【题型】解答题　【知识点】平面几何　【难度】easy
如图，点$A$在$\odot O$上，点$B$在$\odot O$外，线段$OB$与$\odot O$交于点$C$，过点$C$作$\odot O$的切线交直线$AB$于点$D$，且$AD=CD$．

\vspace{3pt}
\noindent
(1)判断直线$AB$与$\odot O$的位置关系，并说明理由；
(2)若$\angle B=30^\circ$，$CD=4$，求图中阴影部分的面积．
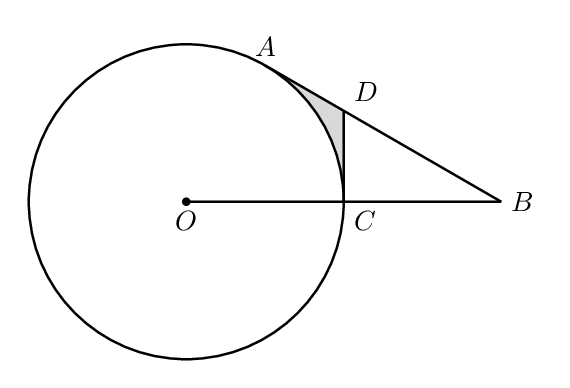
【解答】
\vspace{8pt}
\noindent
\textbf{【答案】}
(1)直线$AB$与$\odot O$相切，理由见解析；
(2)$16\sqrt{3}-8\pi$．

\vspace{3pt}
\noindent
\textbf{【详解】}
(1) 解：直线$AB$与$\odot O$相切，理由如下：
如图，连接$OA$，$OD$，

\noindent
$\because$直线$CD$与$\odot O$相切，
$\therefore OC \perp CD$，$\therefore \angle OCD=90^\circ$，

\noindent
在$\triangle OAD$和$\triangle OCD$中，
\(
\begin{cases}
OA=OC \\
OD=OD \\
AD=CD
\end{cases}
\)
$\therefore \triangle OAD \cong \triangle OCD(\text{SSS})$，
$\therefore \angle OAD = \angle OCD = 90^\circ$，
$\therefore OA \perp AD$，

\noindent
$\because OA$是$\odot O$半径，
$\therefore$直线$AB$与$\odot O$相切；

\vspace{5pt}
\noindent
(2) 解：由(1)得$\triangle OAD \cong \triangle OCD$，$\angle OAD = \angle OCD = 90^\circ$，
$\therefore \angle AOD = \angle COD$，$S_{\triangle OAD} = S_{\triangle OCD}$，

\noindent
$\because \angle B = 30^\circ$，
$\therefore \angle AOC = 60^\circ$，
$\therefore \angle AOD = \angle COD = 30^\circ$，
$\therefore OD = 2CD = 8$，

\noindent
$\therefore OC = \sqrt{OD^2 - CD^2} = \sqrt{8^2 - 4^2} = 4\sqrt{3}$，
$\therefore S_{\triangle OAD} = S_{\triangle OCD} = \dfrac{1}{2} \times 4\sqrt{3} \times 4 = 8\sqrt{3}$，

\noindent
$\therefore S_{\text{阴影}} = S_{\triangle OAD} + S_{\triangle OCD} - S_{\text{扇形}AOC}$
$= 8\sqrt{3} + 8\sqrt{3} - \dfrac{60\pi \times (4\sqrt{3})^2}{360}$
$= 16\sqrt{3} - 8\pi$．
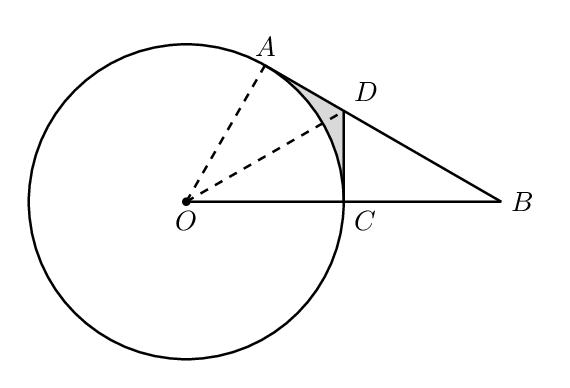